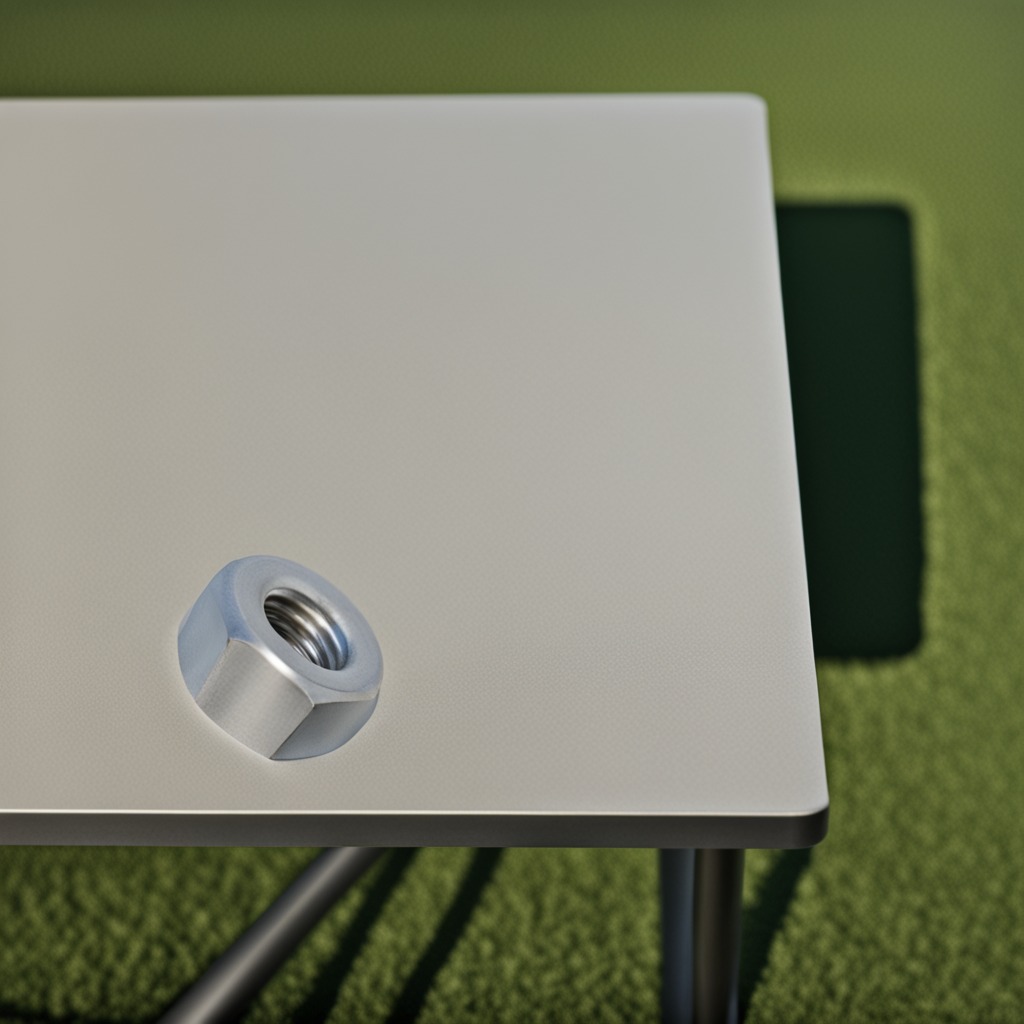
A metal nut is lying on a clean utility table in a temporary outdoor tool station afternoon light present textured surface.